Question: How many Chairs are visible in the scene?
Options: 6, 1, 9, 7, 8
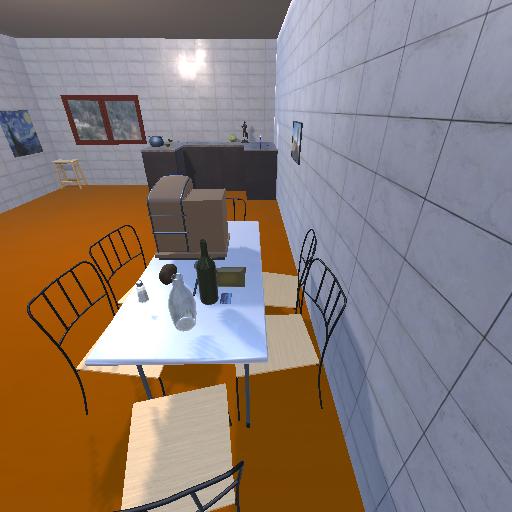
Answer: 6